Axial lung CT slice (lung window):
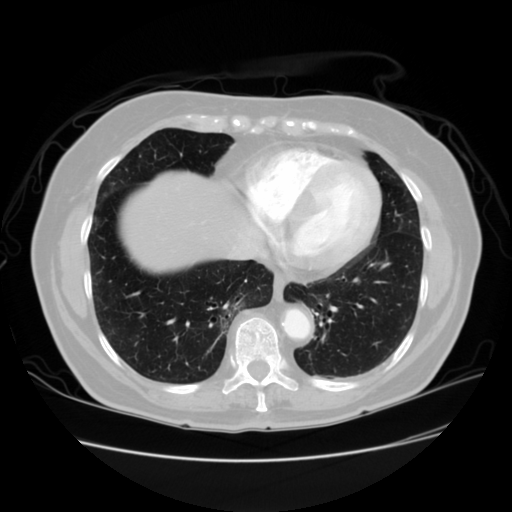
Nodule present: no